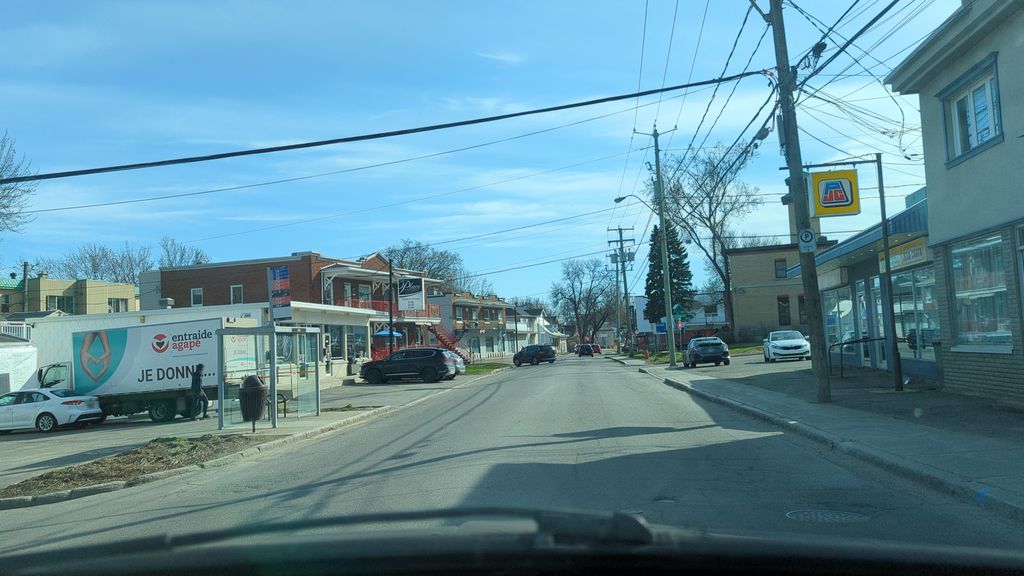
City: quebec_city